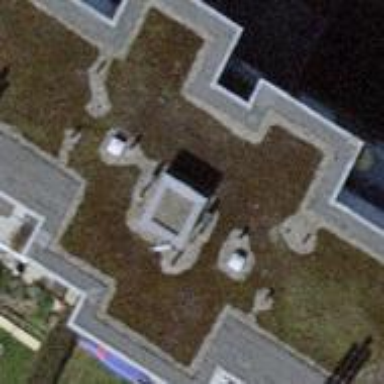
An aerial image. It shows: Building with apartments and flat roof.